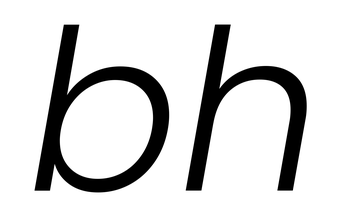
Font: Poppins-LightItalic